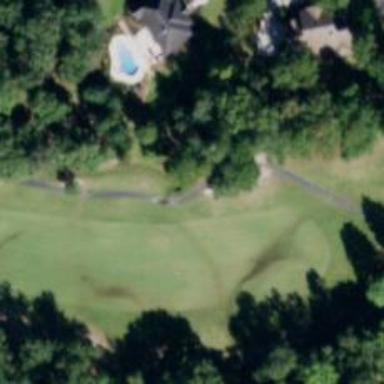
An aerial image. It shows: Pathway for golfing.